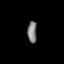
Tissue: lung
Cell type: Epithelial cells
Senescence score: 0.09865
Nuclear area (px): 202
Mean DAPI intensity: 124.807